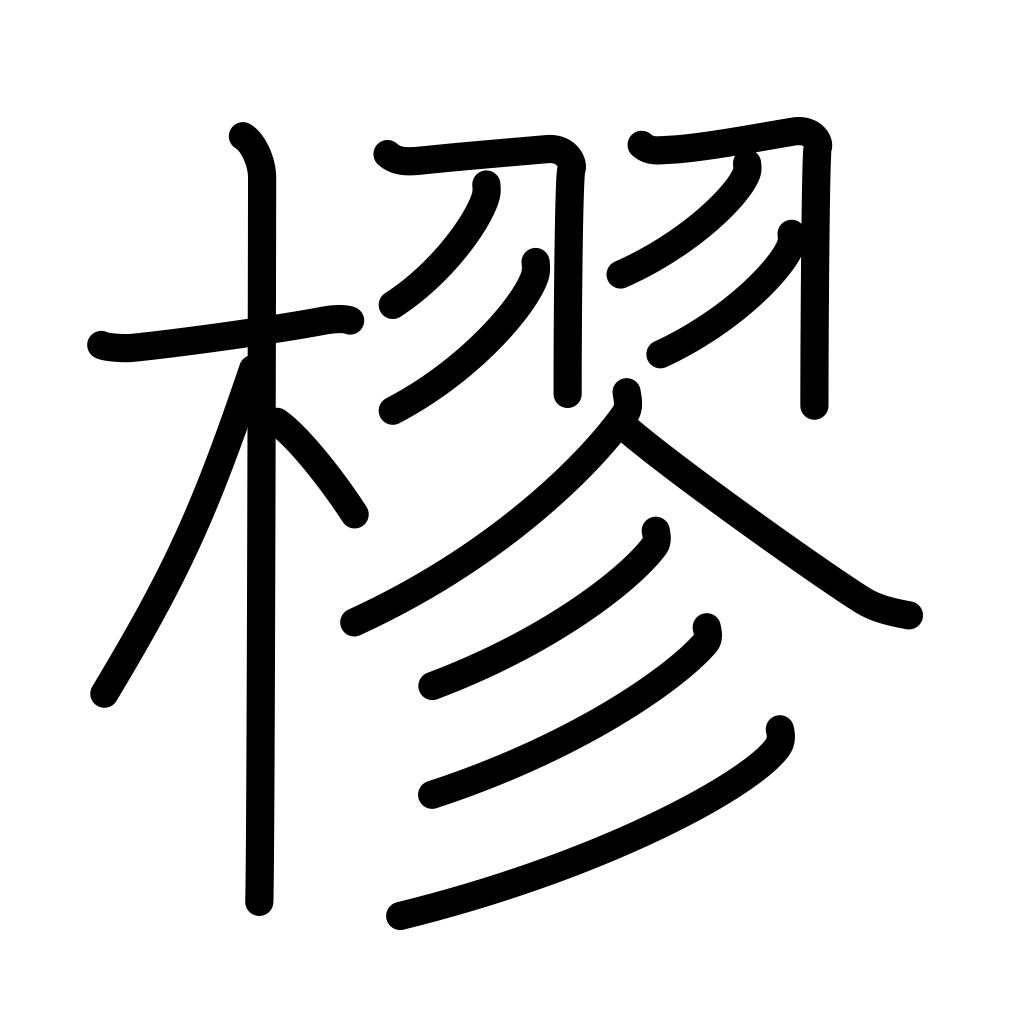
Meaning: bend, droop, undulate, to entwine, to be clad in